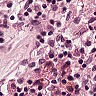
Metastatic tissue present: no